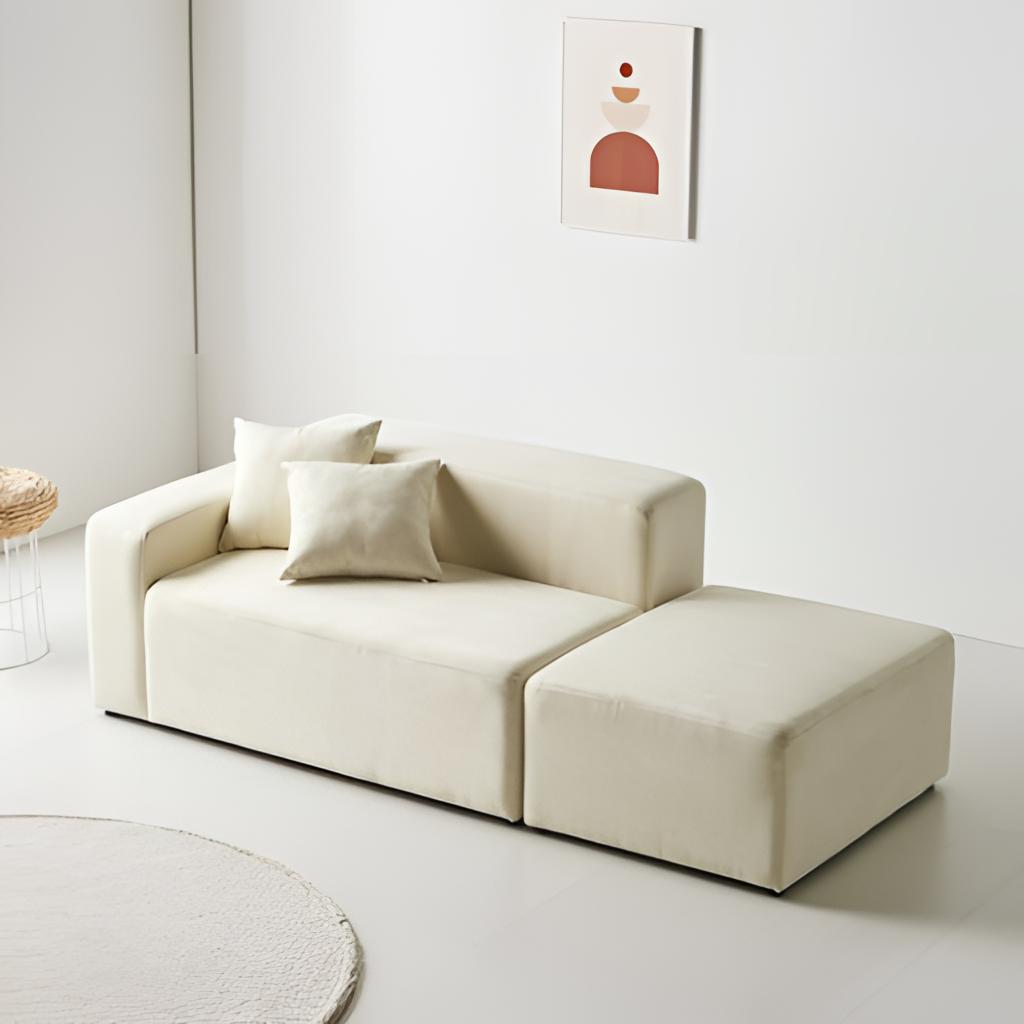
fabric modular sofa, living room, paint wallpaper, with solid pattern, minimalist, beige tile flooring, with large square pattern